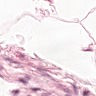
Metastatic tissue present: no